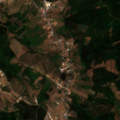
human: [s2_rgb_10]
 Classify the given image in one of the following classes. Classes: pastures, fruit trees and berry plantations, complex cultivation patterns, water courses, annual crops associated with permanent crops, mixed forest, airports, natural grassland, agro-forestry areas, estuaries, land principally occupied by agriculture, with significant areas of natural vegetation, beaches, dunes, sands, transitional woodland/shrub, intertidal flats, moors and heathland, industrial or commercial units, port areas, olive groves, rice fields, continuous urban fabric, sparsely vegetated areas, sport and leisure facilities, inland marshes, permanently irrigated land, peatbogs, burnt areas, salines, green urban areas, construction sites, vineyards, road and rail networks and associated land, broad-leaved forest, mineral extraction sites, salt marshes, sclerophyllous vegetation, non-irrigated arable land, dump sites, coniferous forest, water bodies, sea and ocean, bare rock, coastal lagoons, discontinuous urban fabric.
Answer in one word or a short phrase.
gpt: complex cultivation patterns, land principally occupied by agriculture, with significant areas of natural vegetation, mixed forest